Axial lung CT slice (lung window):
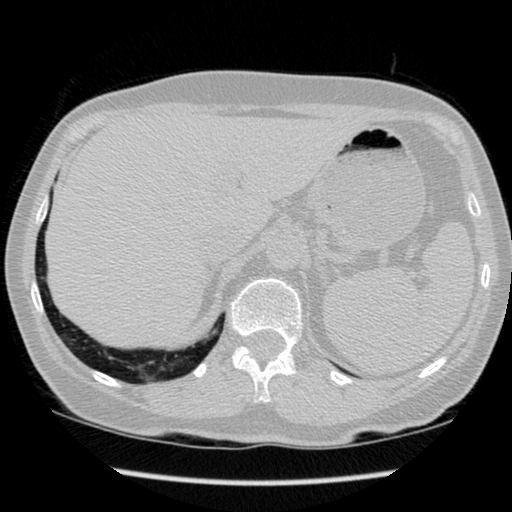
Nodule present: no